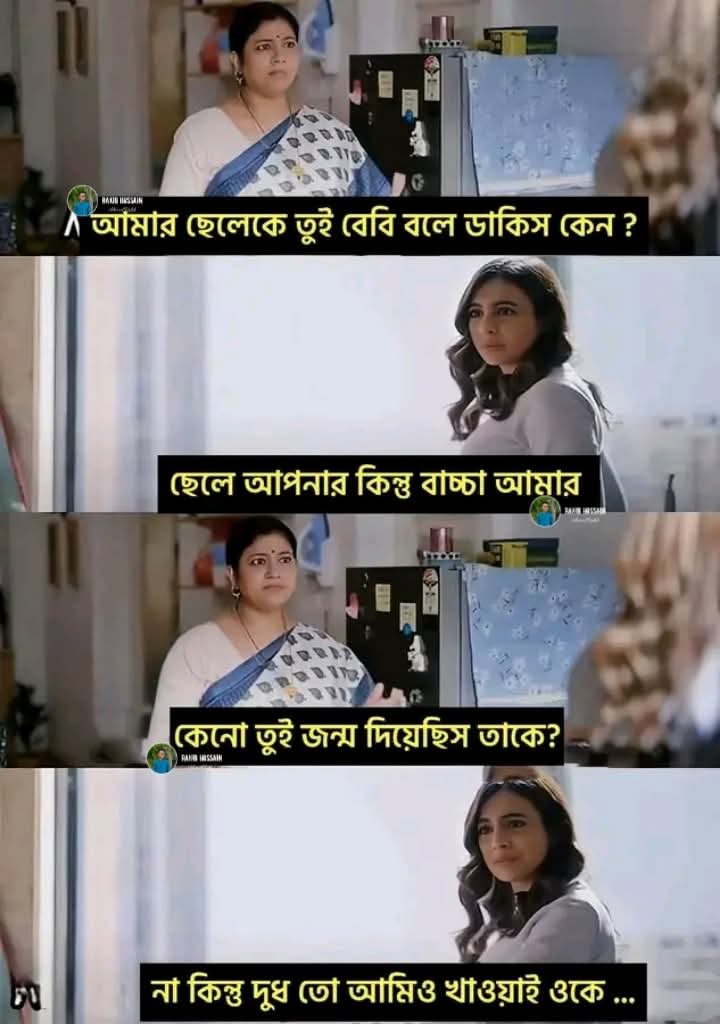
Text: আমার ছেলেকে তুই বেবি বলে ডাকিস কেন?
ছেলে আপনার কিন্তু বাচ্চা আমার
কেনো তুই জন্ম দিয়েছিস তাকে?
না কিন্তু দুধ তো আমিও খাওয়াই ওকে ...
Label: Hate
Hate category: Personal Offence
Targeted group: Individual